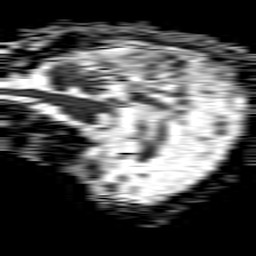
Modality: ADC
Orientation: sagittal
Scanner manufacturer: philips
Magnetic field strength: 1.5 T
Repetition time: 4.6 s
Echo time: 0.08631 s